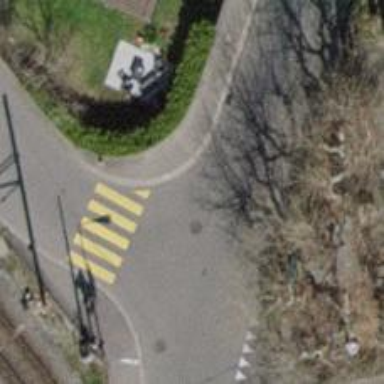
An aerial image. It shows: Kerb serving as barrier.